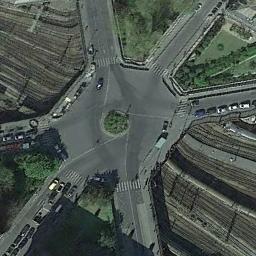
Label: roundabout